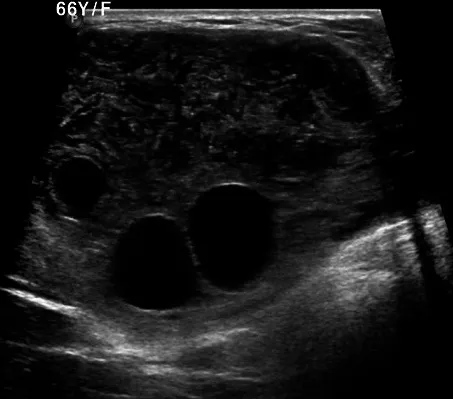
Target ultrasound image of the left breast upper outer quadrant shows a large mass with multiple internal anechoic cysts.
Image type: radiology (ultrasound)